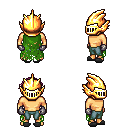
a pixel art fantasy rpg character, male body template, human, tanned skin, green tattered cape, teal pants, pink short bangs hairstyle, gold helm, metal gloves, gray slippers, four views (front, back, left, right), 2x2 character sprite sheet, small pixel art, hard edges, no anti-aliasing